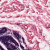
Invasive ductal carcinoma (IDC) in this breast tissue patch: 0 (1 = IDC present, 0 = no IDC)